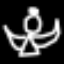
Label: angel